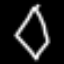
Label: diamond